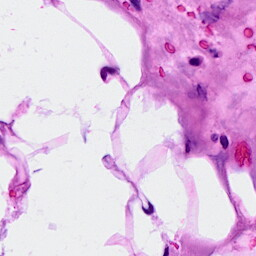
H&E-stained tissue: Breast